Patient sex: M
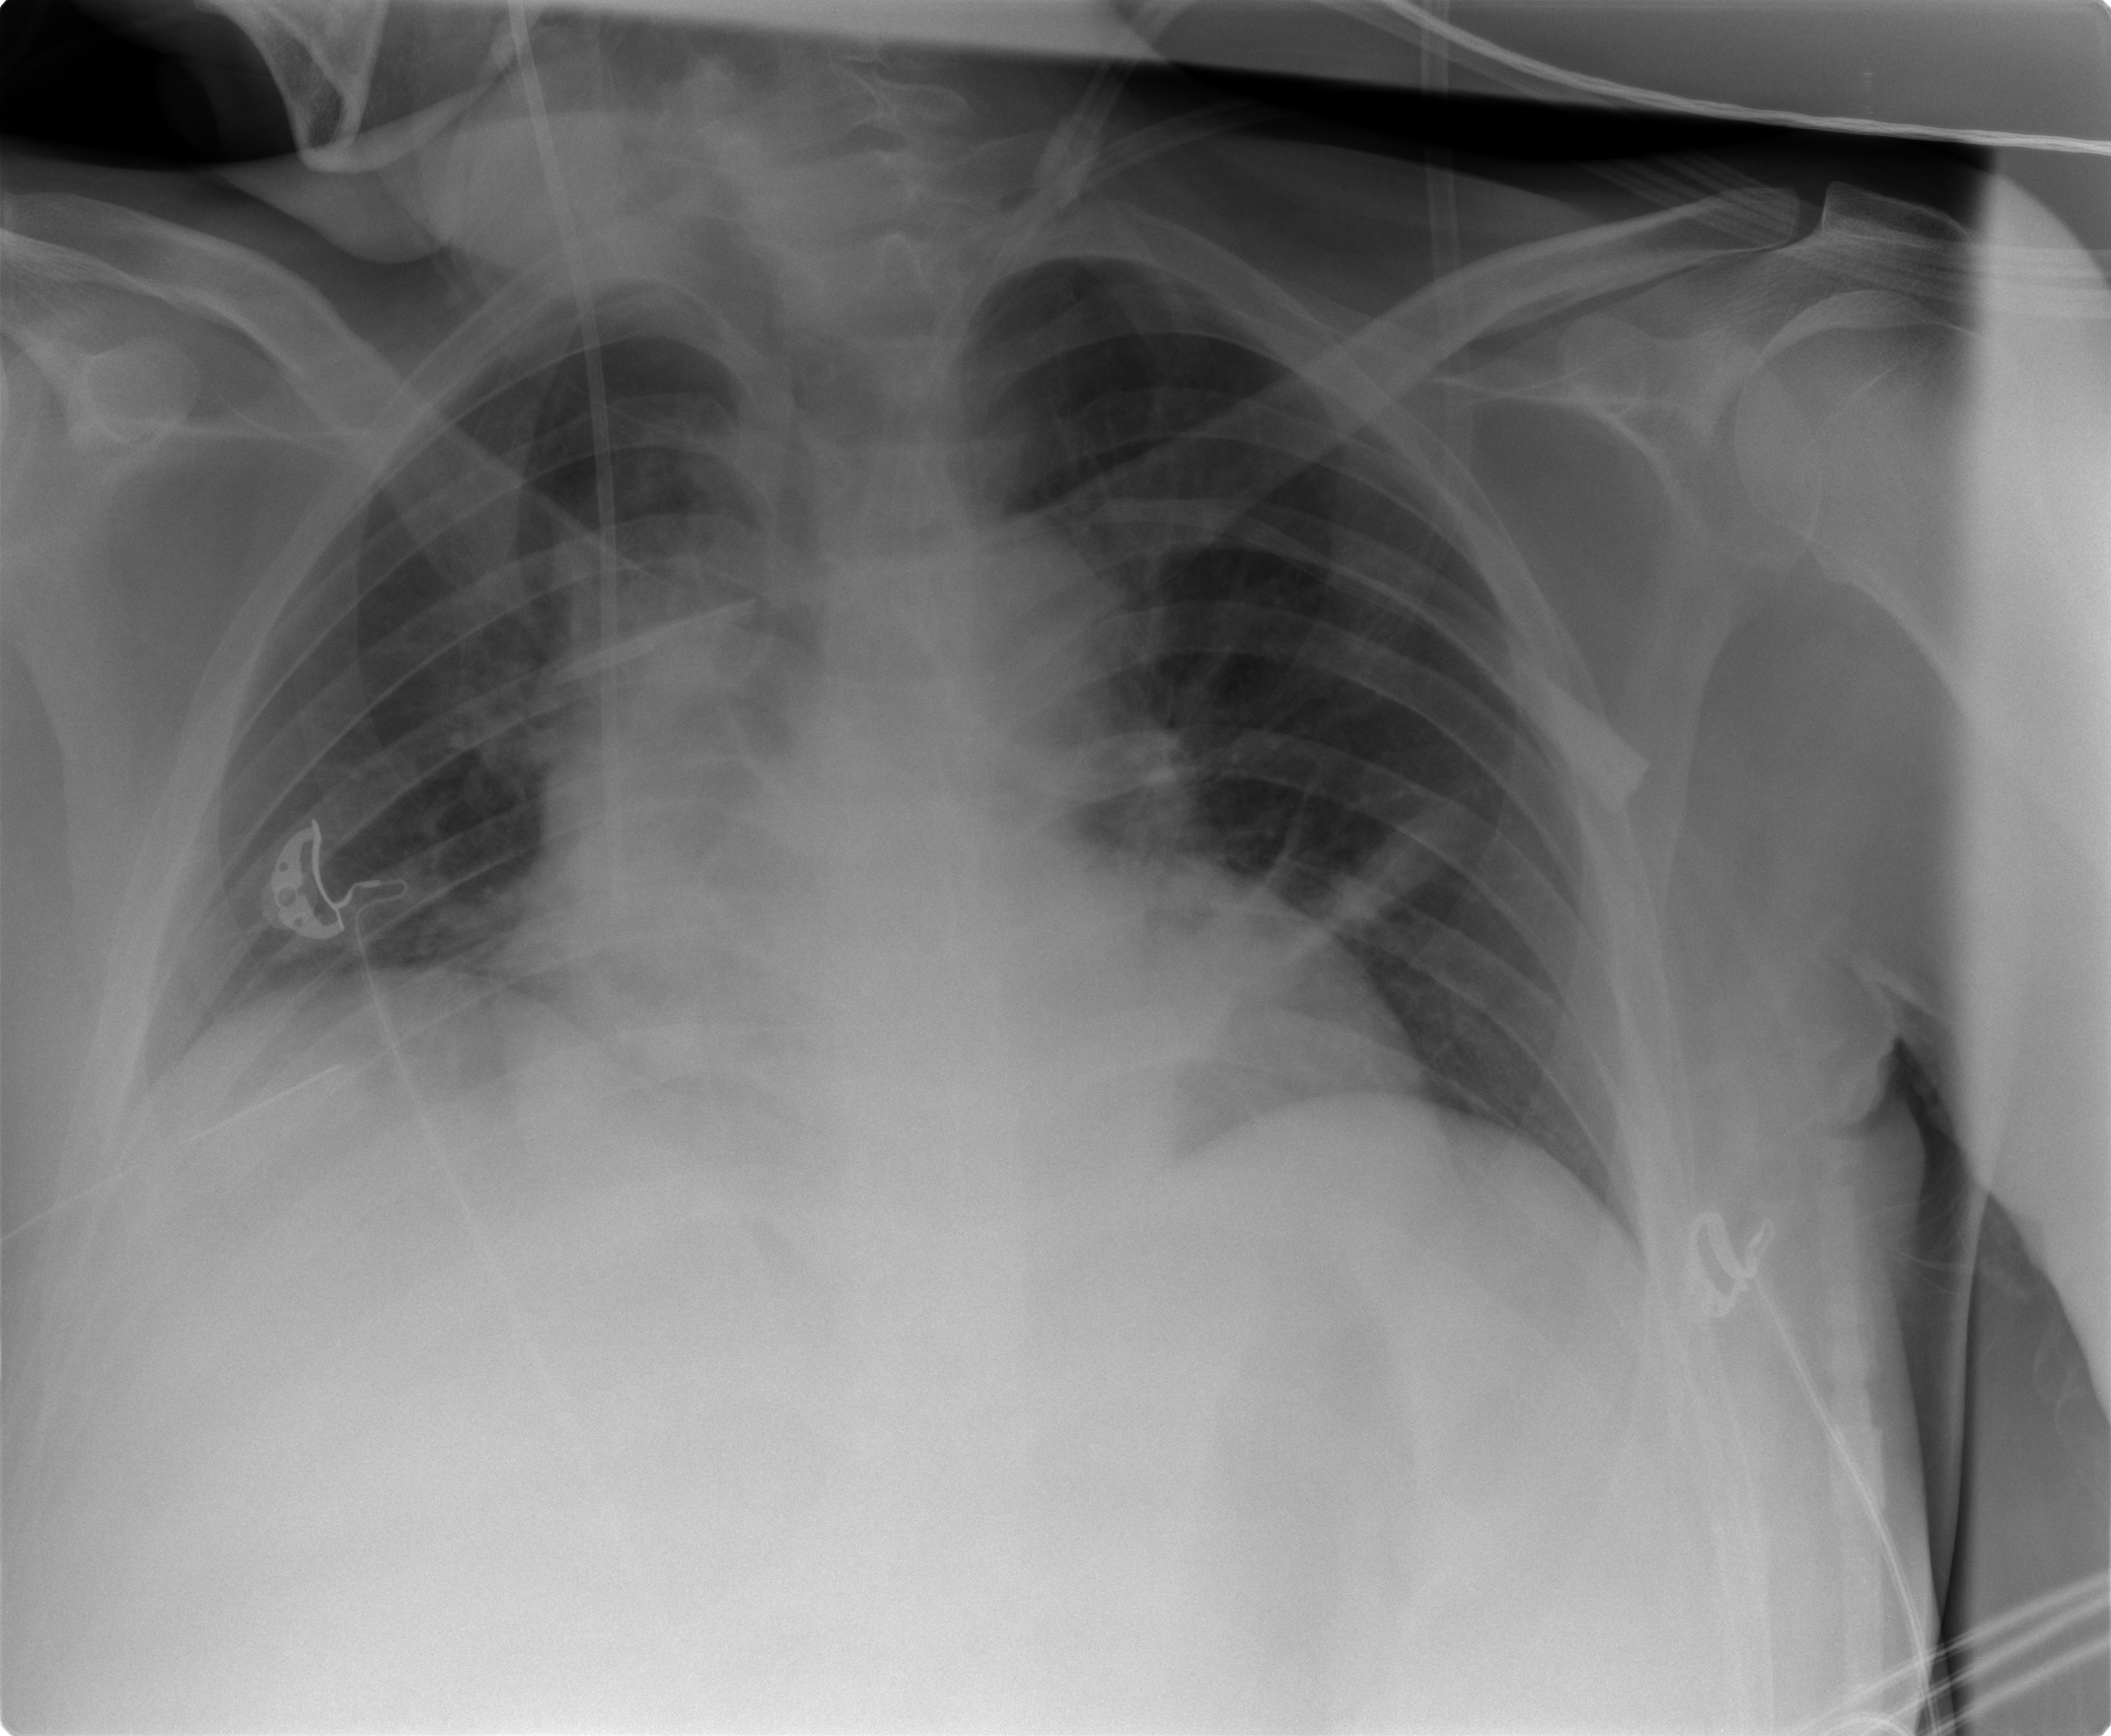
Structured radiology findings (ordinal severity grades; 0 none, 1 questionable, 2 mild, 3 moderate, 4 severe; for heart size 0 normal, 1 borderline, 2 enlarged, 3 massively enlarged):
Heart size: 2
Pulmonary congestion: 0
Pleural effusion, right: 2
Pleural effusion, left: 0
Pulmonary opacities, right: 0
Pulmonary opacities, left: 0
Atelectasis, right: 2
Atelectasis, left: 1